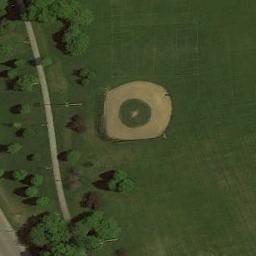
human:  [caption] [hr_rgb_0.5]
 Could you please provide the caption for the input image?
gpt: There is a baseball diamond in the grass along the roads with many trees .

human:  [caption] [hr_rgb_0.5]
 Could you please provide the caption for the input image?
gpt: A baseball diamond is in the middle of grass next to some trees .

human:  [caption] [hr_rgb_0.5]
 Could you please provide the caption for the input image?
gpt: There are four baseball fields in the picture .

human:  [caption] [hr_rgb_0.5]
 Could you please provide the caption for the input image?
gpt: A baseball diamond on the lawn with some trees .

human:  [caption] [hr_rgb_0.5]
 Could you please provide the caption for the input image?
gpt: The baseball diamond is surrounded by grass .